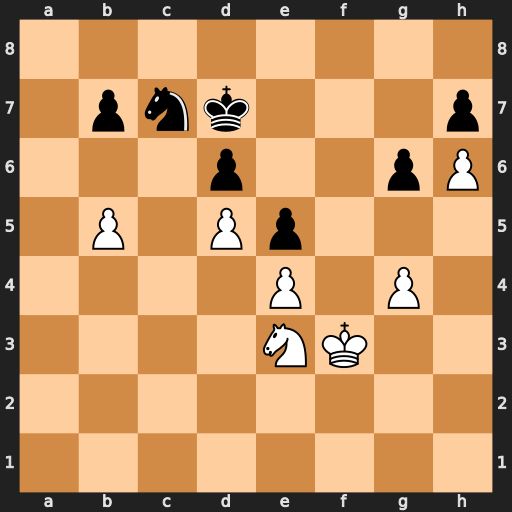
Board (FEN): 8/1pnk3p/3p2pP/1P1Pp3/4P1P1/4NK2/8/8
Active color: w
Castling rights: -
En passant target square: -
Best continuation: b6 Na8 Nc4